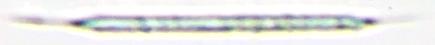
Label: Rhizosolenia